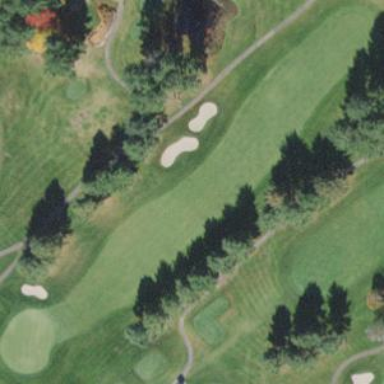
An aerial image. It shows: Golf fairway surrounded by grass.